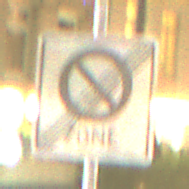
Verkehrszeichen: EndeEingeschraenktesHalteverbotZone
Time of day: Night
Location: Outdoor (Urban)
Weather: Clear
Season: NotSpecified
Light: Artificial